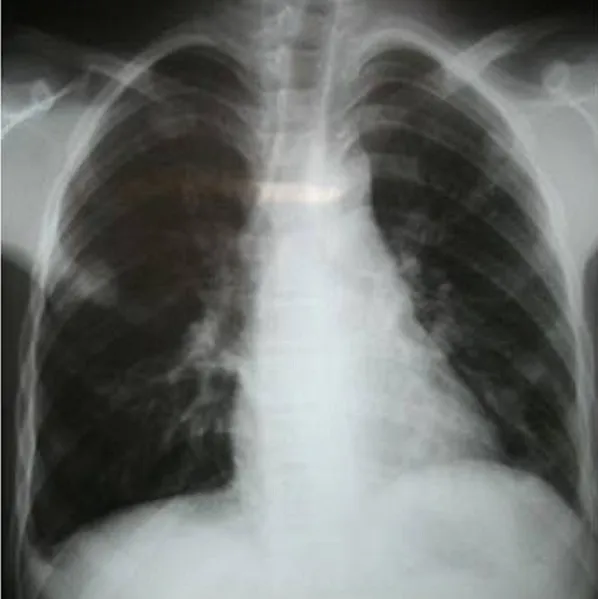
Chest X-ray showing regular masses scattered throughout both lung fields in a 16 years old Tunisian with cardiac hydatid cyst.
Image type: radiology (x_ray)